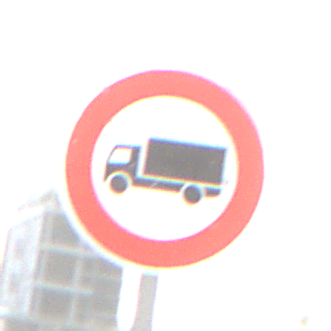
Verkehrszeichen: VerbotFuerKraftfahrzeugeUeberDreiKommaFuenfTonnen
Umgebung: Outdoor, Suburban
Tageszeit: MorningAfternoon
Wetter: PartlyCloudy
Licht: Natural
Jahreszeit: NotSpecified
Kontrast: HighContrast